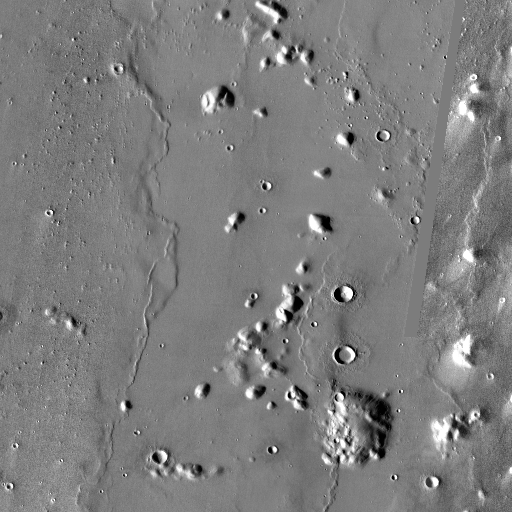
Crater classes present: Background, Other, Layered, Buried